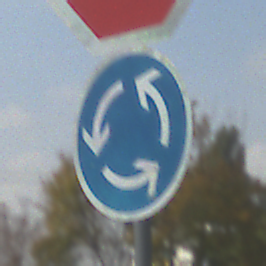
Verkehrszeichen: Kreisverkehr
Zusatzzeichen oben: Stop
Umgebung: Outdoor, Suburban
Tageszeit: MorningAfternoon
Wetter: PartlyCloudy
Licht: Natural
Jahreszeit: NotSpecified
Kontrast: HighContrast